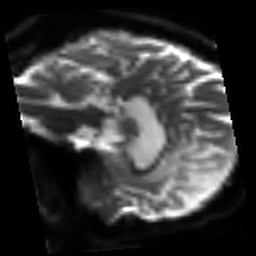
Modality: sbref
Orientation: sagittal
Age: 40
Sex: male
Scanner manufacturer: siemens
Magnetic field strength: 3 T
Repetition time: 3.2 s
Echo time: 0.081 s